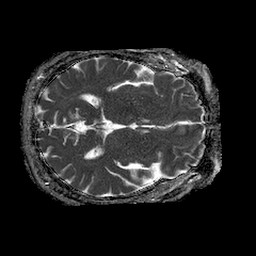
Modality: ADC
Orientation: axial
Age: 53
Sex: male
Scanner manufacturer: philips
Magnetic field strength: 1.5 T
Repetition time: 4.6 s
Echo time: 0.08826 s